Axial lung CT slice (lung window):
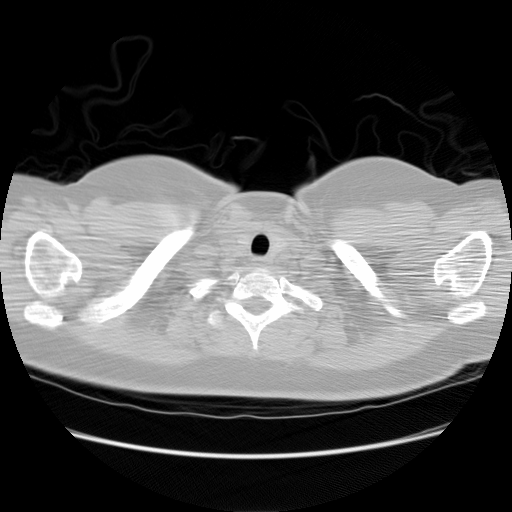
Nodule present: no